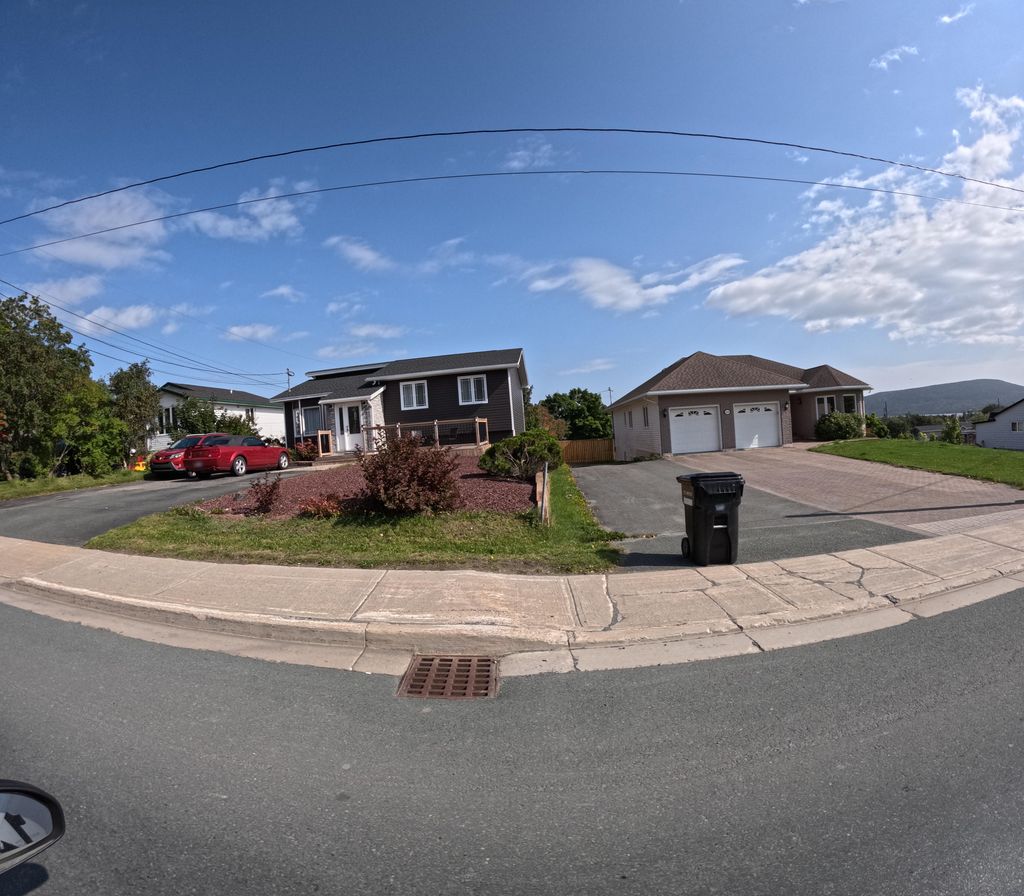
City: st_johns